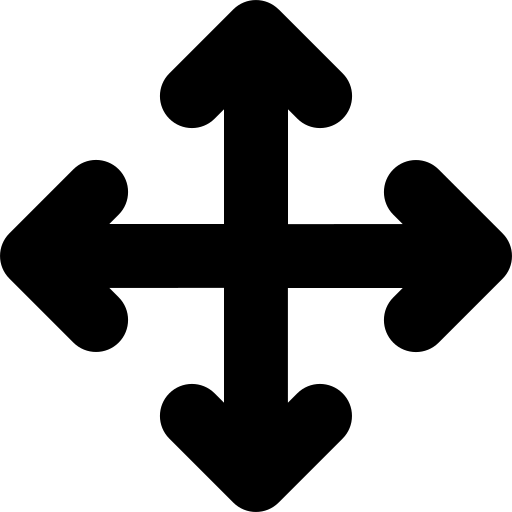
Tags: icon, FontAwesome, fa-icon, solid, arrows, up, down, left, right